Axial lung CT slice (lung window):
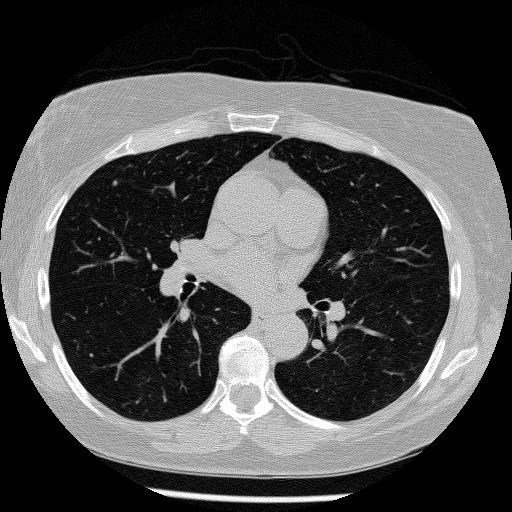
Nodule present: yes
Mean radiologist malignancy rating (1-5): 1